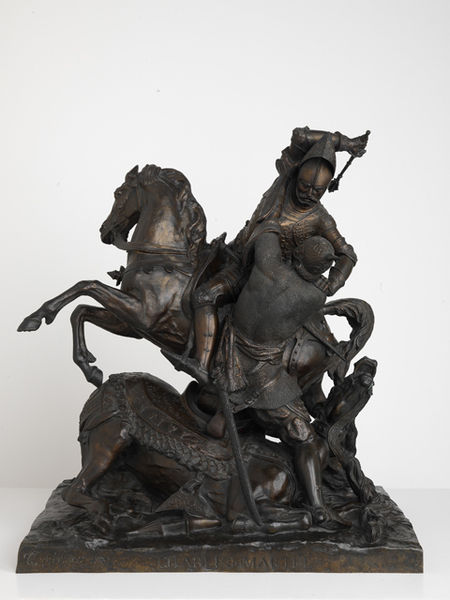
Titel: Karl Martell im Kampf mit Abd er Rahman in der Schlacht bei Poitiers im Jahre 732
Künstler: Jean François Gechter
Standort: Karlsruhe
Institution: Staatliche Kunsthalle Karlsruhe
Schlagwörter: angriff, kampf, kämpfer, mann, nackt, bewegung, braun, marmor, männer, rücken, rot, tiere, ornament, arm, sockel, tod, tot, figur, gold, pferd, pferde, reiter, skulptur, statue, huf, hufe, mähne, reiten, ritt, sattel, schwanz, schweif, steigbügel, zaumzeug, zügel, bein, schrift, krieg, schlacht, lanze, inschrift, metall, bildhauerei, bronze, plastik, liegend, scheide, eisen, messing, vergoldet, kupfer, schwert, streit, säbel, text, schlag, soldat, waffe, helm, stiefel, statuette, ritter, kämpfen, rüstung, sieg, römer, triumph, ross, maul, mittelalter, sturz, schwart, naturalistisch, rösser, guss, helden, keule, schlagen, erschlagen, gestürzt, liegt, pfeil, drachen, gefallen, drache, details, verwüstung, georg, bronzeguss, bronzeplastik, beinschiene, steigen, abwehr, aufbäumen, reiterstandbild, ringen, zweikampf, skultpur, statur, treten, wiehern, detailreich, bronce, plstik, morgenstern, steigt, 3d, brnze, präzise, barbar, reiterstatur, raumergreifend, barhändig, totenstern, gefallenes pferd